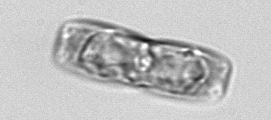
Label: pennate_morphotype1